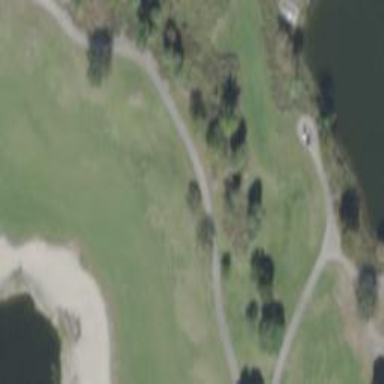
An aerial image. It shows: Sandy area is golf bunker.